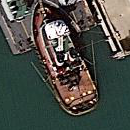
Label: civil